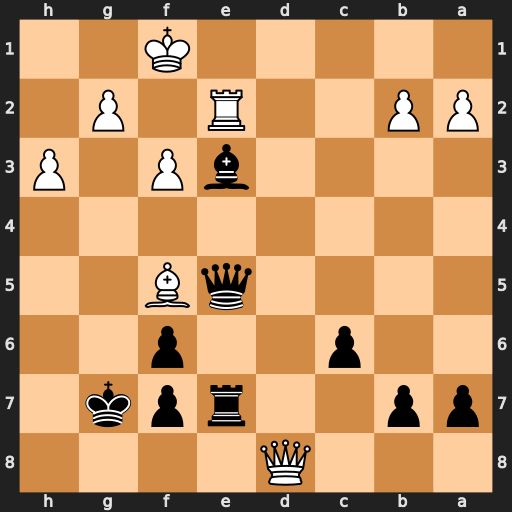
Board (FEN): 3Q4/pp2rpk1/2p2p2/4qB2/8/4bP1P/PP2R1P1/5K2
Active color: b
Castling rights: -
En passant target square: -
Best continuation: Qh2 Rxe3 Rxe3